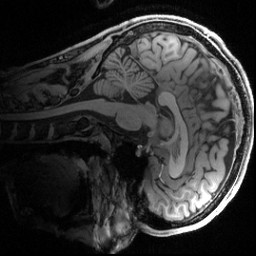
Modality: T1w
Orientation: sagittal
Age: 22
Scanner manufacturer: siemens
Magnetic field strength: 3 T
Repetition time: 2.5 s
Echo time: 0.00444 s